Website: macys
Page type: cart
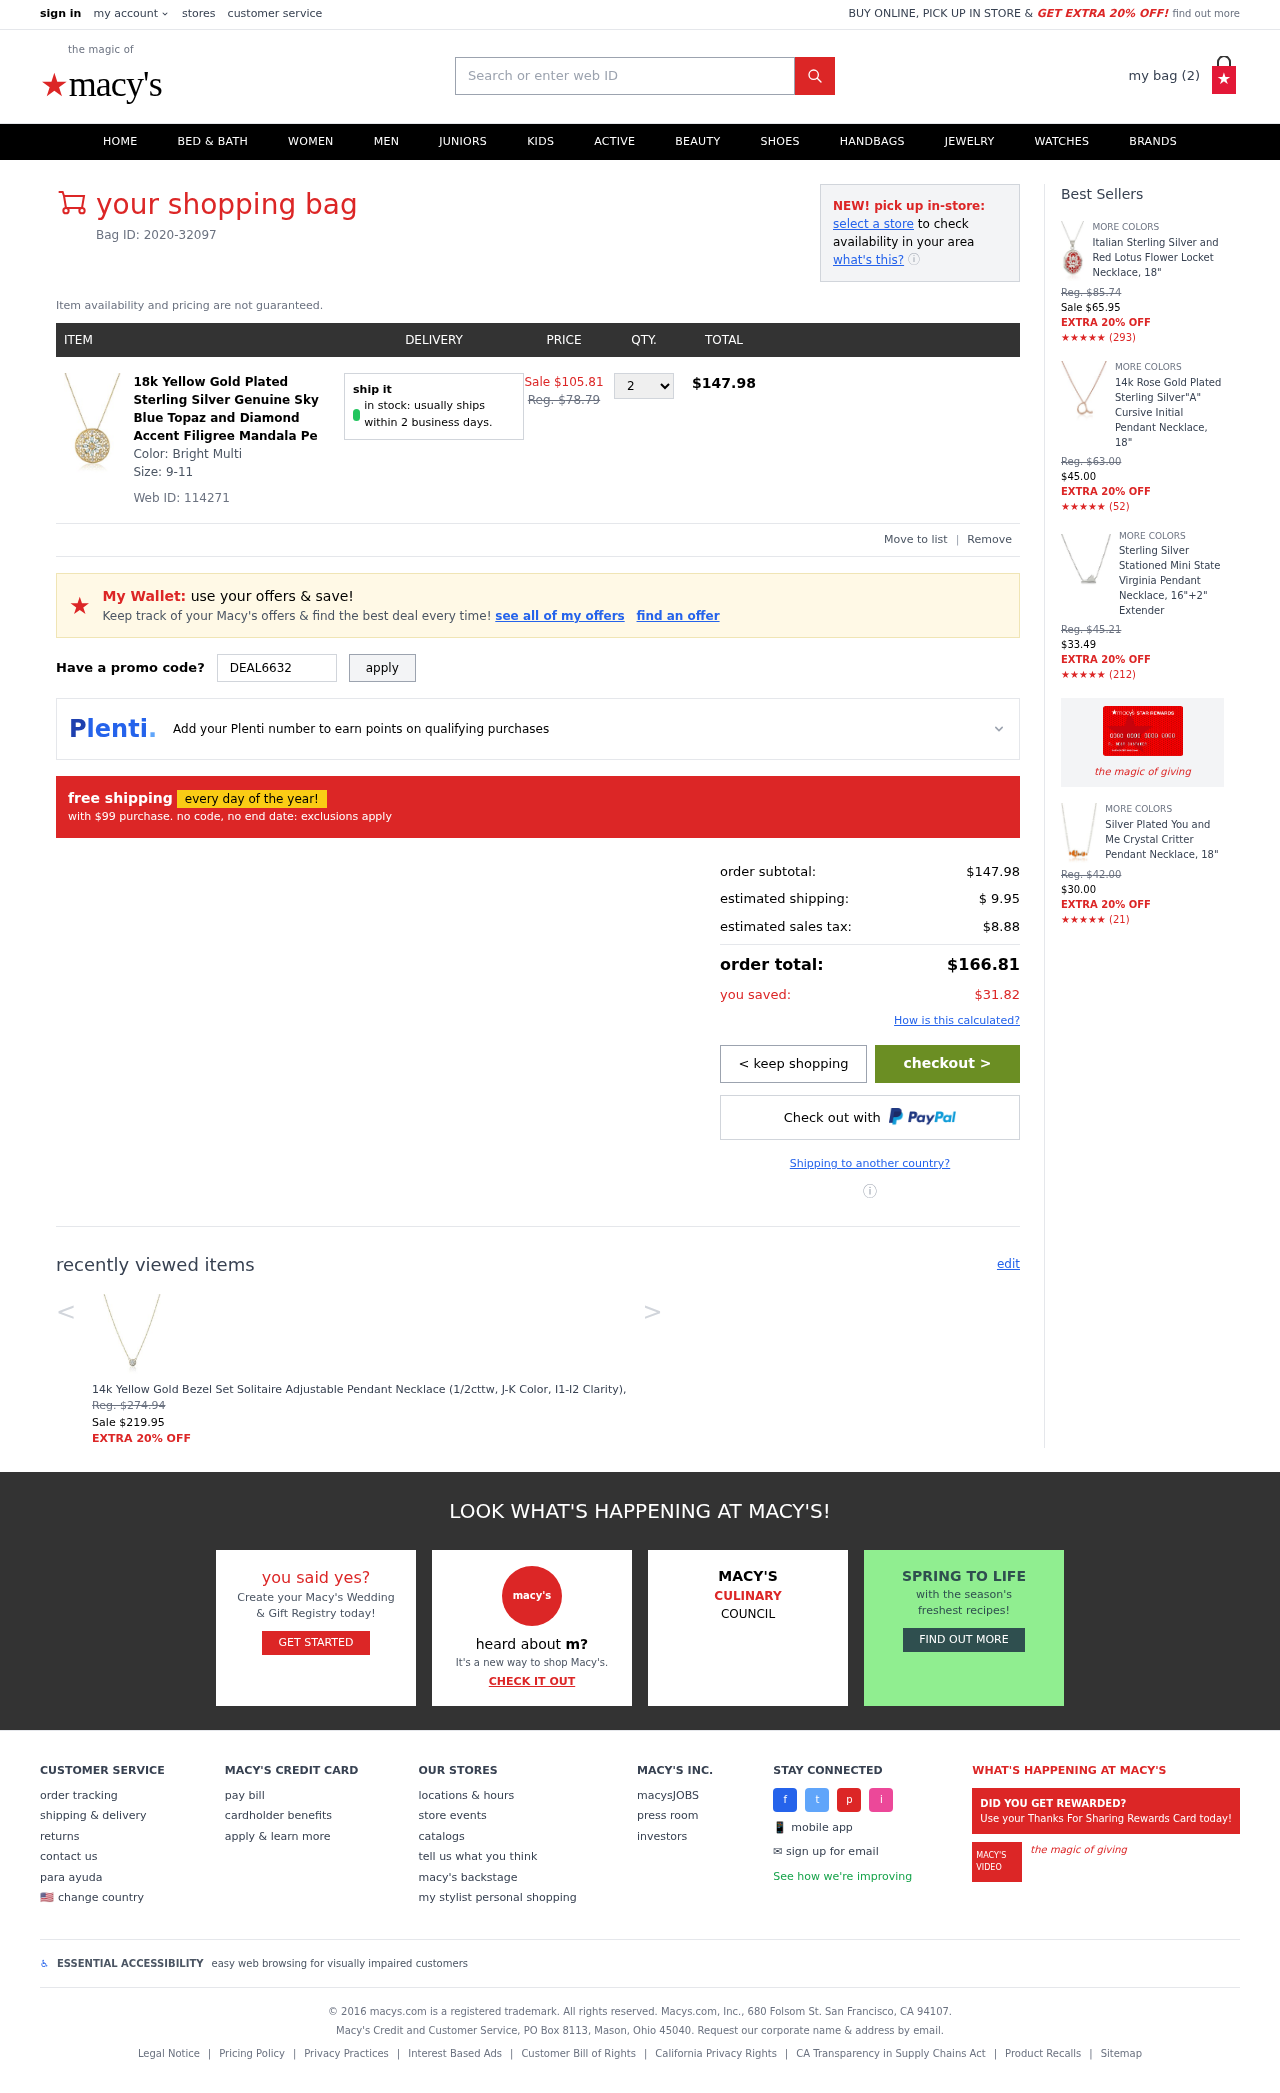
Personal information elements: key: PII_PROMO_CODE
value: DEAL6632
Product elements: key: PRODUCT1_NAME
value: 18k Yellow Gold Plated Sterling Silver Genuine Sky Blue Topaz and Diamond Accent Filigree Mandala Pe
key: PRODUCT1_PRICE
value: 73.99
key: PRODUCT1_QUANTITY
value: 2
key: PRODUCT2_NAME
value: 14k Yellow Gold Bezel Set Solitaire Adjustable Pendant Necklace (1/2cttw, J-K Color, I1-I2 Clarity),
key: PRODUCT2_PRICE
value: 219.95
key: PRODUCT3_NAME
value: Italian Sterling Silver and Red Lotus Flower Locket Necklace, 18"
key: PRODUCT3_NUM_RATINGS
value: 293
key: PRODUCT3_PRICE
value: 65.95
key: PRODUCT4_NAME
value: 14k Rose Gold Plated Sterling Silver"A" Cursive Initial Pendant Necklace, 18"
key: PRODUCT4_NUM_RATINGS
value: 52
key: PRODUCT4_PRICE
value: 45
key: PRODUCT5_NAME
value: Sterling Silver Stationed Mini State Virginia Pendant Necklace, 16"+2" Extender
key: PRODUCT5_NUM_RATINGS
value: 212
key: PRODUCT5_PRICE
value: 33.49
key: PRODUCT6_NAME
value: Silver Plated You and Me Crystal Critter Pendant Necklace, 18"
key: PRODUCT6_NUM_RATINGS
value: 21
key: PRODUCT6_PRICE
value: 30
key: PRODUCT1_ORIGINAL_PRICE
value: Sale $105.81
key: PRODUCT1_TOTAL
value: $147.98
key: PRODUCT2_ORIGINAL_PRICE
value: Reg. $274.94
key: PRODUCT3_ORIGINAL_PRICE
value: Reg. $85.74
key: PRODUCT3_RATING
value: ★★★★★
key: PRODUCT4_ORIGINAL_PRICE
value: Reg. $63.00
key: PRODUCT4_RATING
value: ★★★★★
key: PRODUCT5_ORIGINAL_PRICE
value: Reg. $45.21
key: PRODUCT5_RATING
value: ★★★★★
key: PRODUCT6_ORIGINAL_PRICE
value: Reg. $42.00
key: PRODUCT6_RATING
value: ★★★★★
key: PRODUCT_WEB_ID
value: Web ID: 114271
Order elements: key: ORDER_NUM_ITEMS
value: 2
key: ORDER_BAG_ID
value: Bag ID: 2020-32097
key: ORDER_SUBTOTAL
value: $147.98
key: ORDER_SHIPPING_COST
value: $ 9.95
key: ORDER_TAX
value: $8.88
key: ORDER_TOTAL
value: $166.81
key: ORDER_SAVINGS
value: $31.82
Search elements: key: HEADER_SEARCH
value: Search or enter web ID